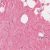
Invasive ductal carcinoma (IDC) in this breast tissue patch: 0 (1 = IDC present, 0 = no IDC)